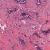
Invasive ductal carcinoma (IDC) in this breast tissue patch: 1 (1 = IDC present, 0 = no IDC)